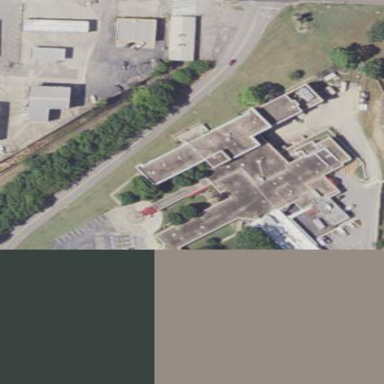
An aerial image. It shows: Healthcare facility identified as hospital.